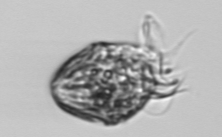
Label: Strombidium_morphotype1